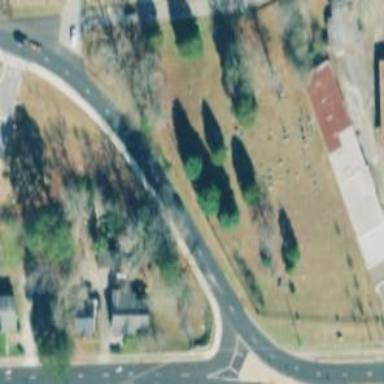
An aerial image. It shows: Cemetery.